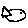
Label: fish